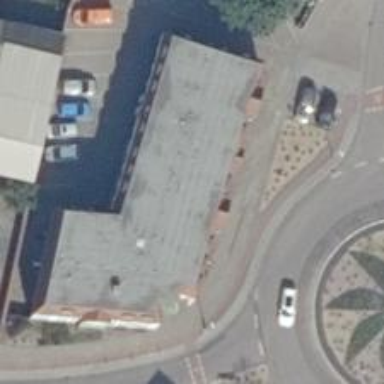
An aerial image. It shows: Pharmacy.